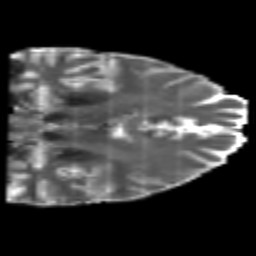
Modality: T2w
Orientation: coronal
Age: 35
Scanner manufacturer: philips
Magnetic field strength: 3 T
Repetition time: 8.584 s
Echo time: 0.127 s